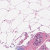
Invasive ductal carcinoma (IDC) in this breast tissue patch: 0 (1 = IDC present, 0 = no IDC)